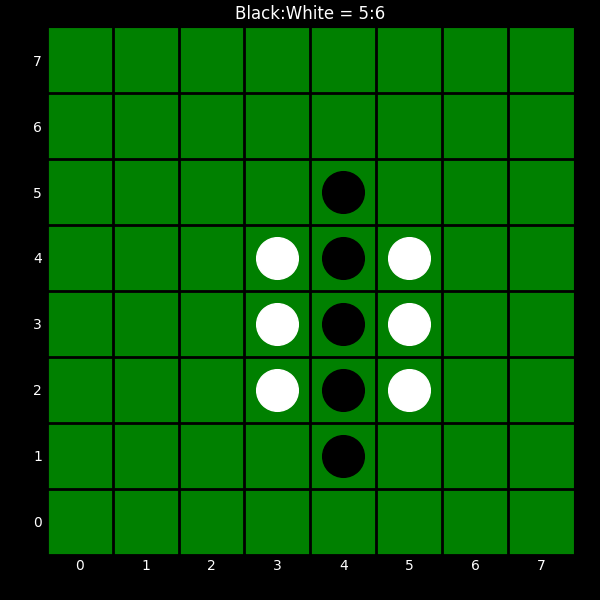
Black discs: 5
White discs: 6